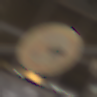
Verkehrszeichen: UeberholverbotKraftfahrzeuge
Umgebung: Indoor, Urban
Tageszeit: NotSpecified
Wetter: NotSpecified
Licht: Artificial
Jahreszeit: NotSpecified
Kontrast: MediumContrast